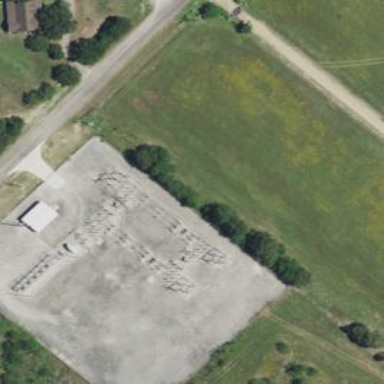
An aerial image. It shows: There is distribution substation enclosed by fence.